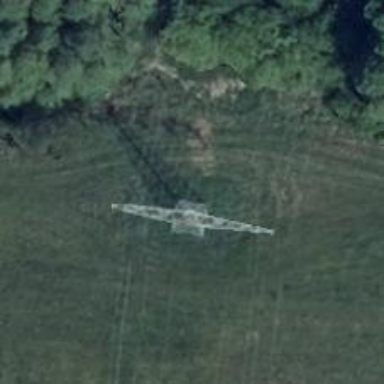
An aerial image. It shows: Power tower.